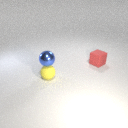
small red rubber cube to the right of small yellow rubber sphere